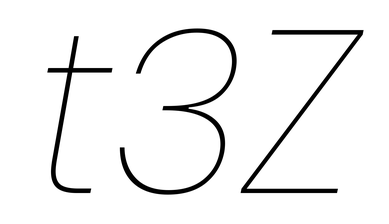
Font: Poppins-ThinItalic